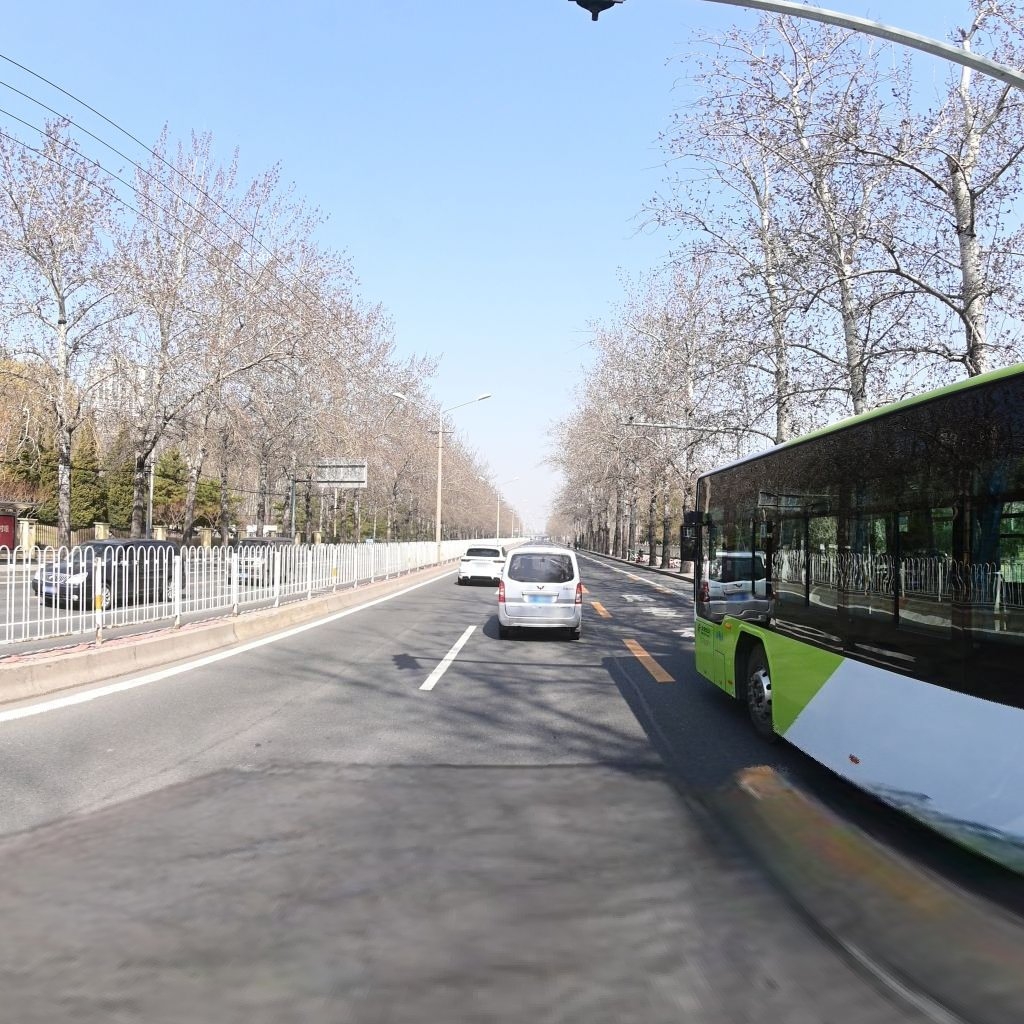
Region: Chaoyang
Road damage annotations: longitudinal patch, longitudinal patch